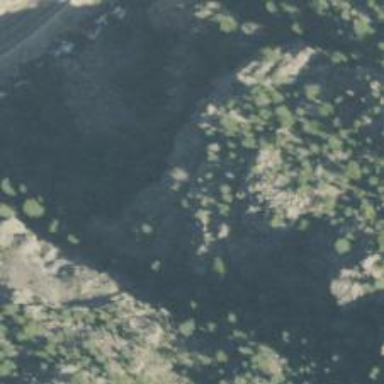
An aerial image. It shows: Crag suitable for climbing located by cliff.